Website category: auto
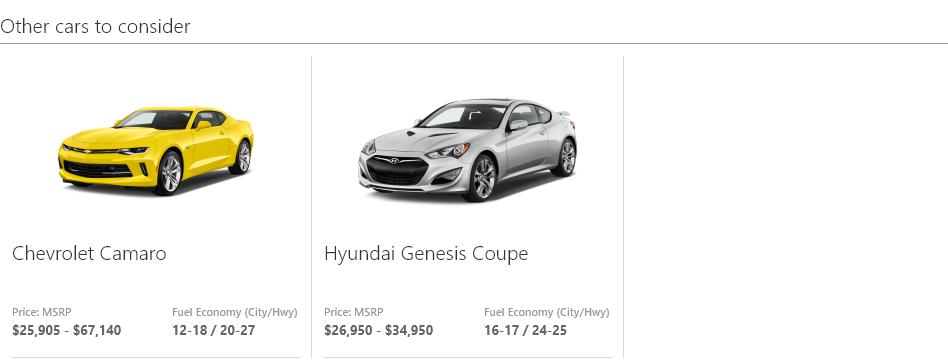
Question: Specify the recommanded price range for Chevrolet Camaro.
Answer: $25,905 - $67,140

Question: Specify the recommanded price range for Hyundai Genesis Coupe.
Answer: $26,950 - $34,950

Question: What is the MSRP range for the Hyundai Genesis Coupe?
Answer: $26,950 - $34,950

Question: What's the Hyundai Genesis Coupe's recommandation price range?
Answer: $26,950 - $34,950

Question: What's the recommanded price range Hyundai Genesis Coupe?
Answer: $26,950 - $34,950

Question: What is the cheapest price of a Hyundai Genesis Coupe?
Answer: $26,950

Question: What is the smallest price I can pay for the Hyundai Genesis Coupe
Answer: $26,950

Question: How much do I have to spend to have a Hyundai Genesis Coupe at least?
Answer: $26,950

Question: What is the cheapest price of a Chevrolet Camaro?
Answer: $25,905

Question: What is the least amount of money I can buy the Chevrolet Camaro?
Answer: $25,905

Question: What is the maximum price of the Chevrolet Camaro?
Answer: $67,140

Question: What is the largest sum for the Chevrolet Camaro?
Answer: $67,140

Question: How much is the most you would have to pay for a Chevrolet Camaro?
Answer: $67,140

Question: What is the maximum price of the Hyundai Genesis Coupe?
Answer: $34,950

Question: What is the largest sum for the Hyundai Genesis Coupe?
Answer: $34,950

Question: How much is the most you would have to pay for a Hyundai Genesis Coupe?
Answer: $34,950

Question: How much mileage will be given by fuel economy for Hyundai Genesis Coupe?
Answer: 16-17 / 24-25

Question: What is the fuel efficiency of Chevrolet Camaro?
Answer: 12-18 / 20-27

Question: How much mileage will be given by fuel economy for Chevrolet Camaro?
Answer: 12-18 / 20-27

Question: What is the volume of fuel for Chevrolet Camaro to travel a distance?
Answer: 12-18 / 20-27

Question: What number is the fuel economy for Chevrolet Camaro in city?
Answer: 12-18

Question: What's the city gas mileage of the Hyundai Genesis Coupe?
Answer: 16-17

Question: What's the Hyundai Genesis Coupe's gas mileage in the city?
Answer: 16-17

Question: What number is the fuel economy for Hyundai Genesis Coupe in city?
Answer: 16-17

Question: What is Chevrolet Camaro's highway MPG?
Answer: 20-27

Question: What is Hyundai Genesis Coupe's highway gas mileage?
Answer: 24-25

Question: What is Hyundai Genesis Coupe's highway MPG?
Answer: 24-25

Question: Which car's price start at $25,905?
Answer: Chevrolet Camaro

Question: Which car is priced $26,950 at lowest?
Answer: Hyundai Genesis Coupe

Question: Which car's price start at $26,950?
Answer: Hyundai Genesis Coupe

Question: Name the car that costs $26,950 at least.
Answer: Hyundai Genesis Coupe

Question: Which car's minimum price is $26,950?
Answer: Hyundai Genesis Coupe

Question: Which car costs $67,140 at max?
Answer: Chevrolet Camaro

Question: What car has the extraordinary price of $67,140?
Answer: Chevrolet Camaro

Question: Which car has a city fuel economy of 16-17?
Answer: Hyundai Genesis Coupe

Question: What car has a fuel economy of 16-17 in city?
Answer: Hyundai Genesis Coupe

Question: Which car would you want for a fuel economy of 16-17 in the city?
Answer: Hyundai Genesis Coupe

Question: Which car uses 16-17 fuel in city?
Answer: Hyundai Genesis Coupe

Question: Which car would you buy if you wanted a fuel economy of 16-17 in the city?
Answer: Hyundai Genesis Coupe

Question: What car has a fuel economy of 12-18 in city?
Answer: Chevrolet Camaro

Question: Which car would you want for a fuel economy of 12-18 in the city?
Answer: Chevrolet Camaro

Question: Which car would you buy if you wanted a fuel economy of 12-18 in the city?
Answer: Chevrolet Camaro

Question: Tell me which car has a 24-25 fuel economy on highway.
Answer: Hyundai Genesis Coupe

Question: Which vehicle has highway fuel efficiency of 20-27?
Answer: Chevrolet Camaro

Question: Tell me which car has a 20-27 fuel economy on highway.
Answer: Chevrolet Camaro